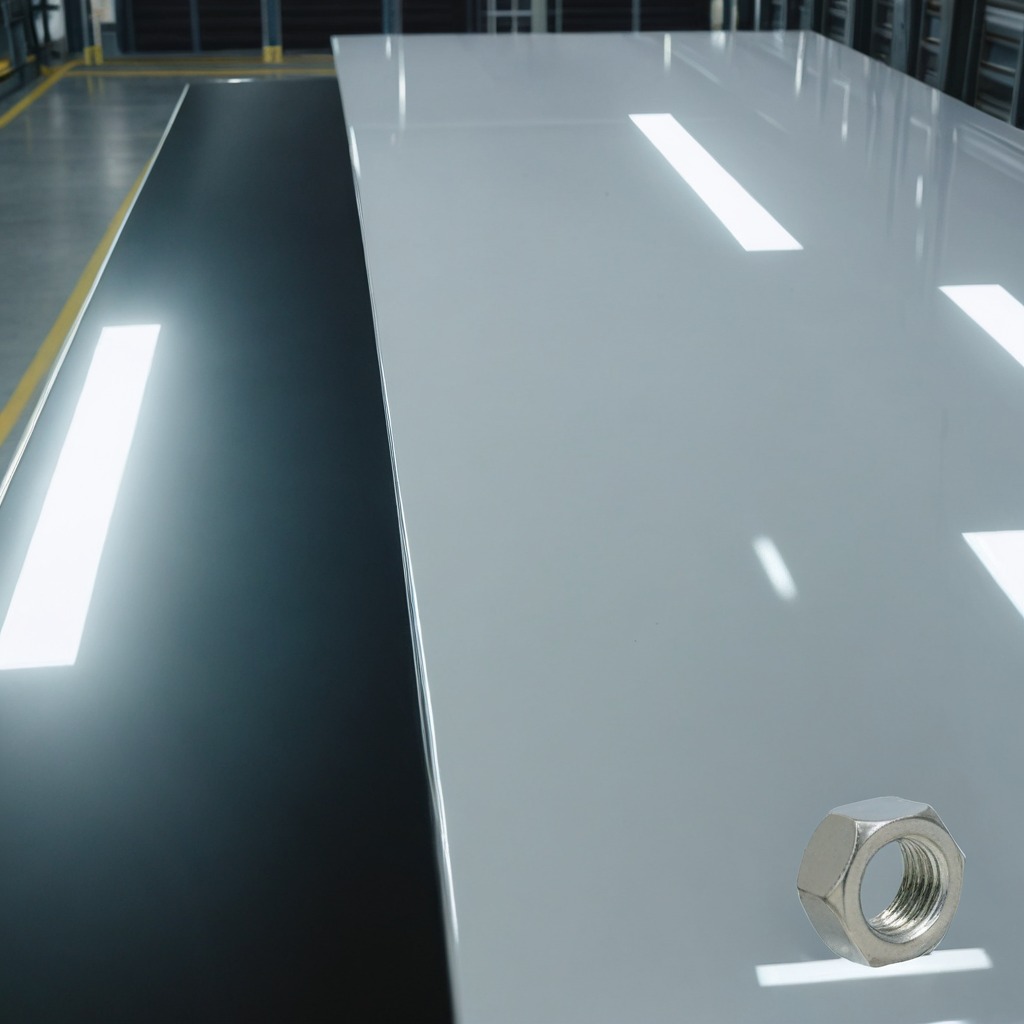
A metal nut lies on the table in the ship maintenance bay.